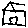
Label: house